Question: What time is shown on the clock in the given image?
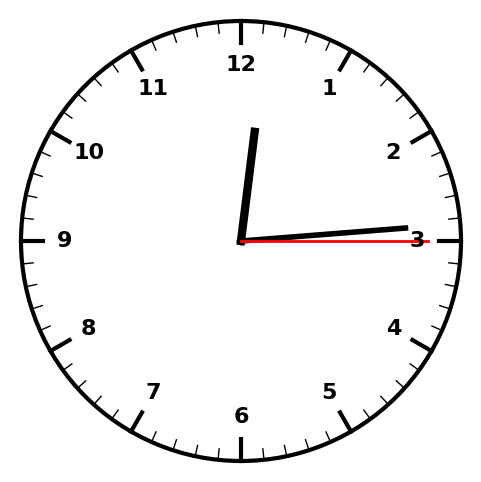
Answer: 12:14:15